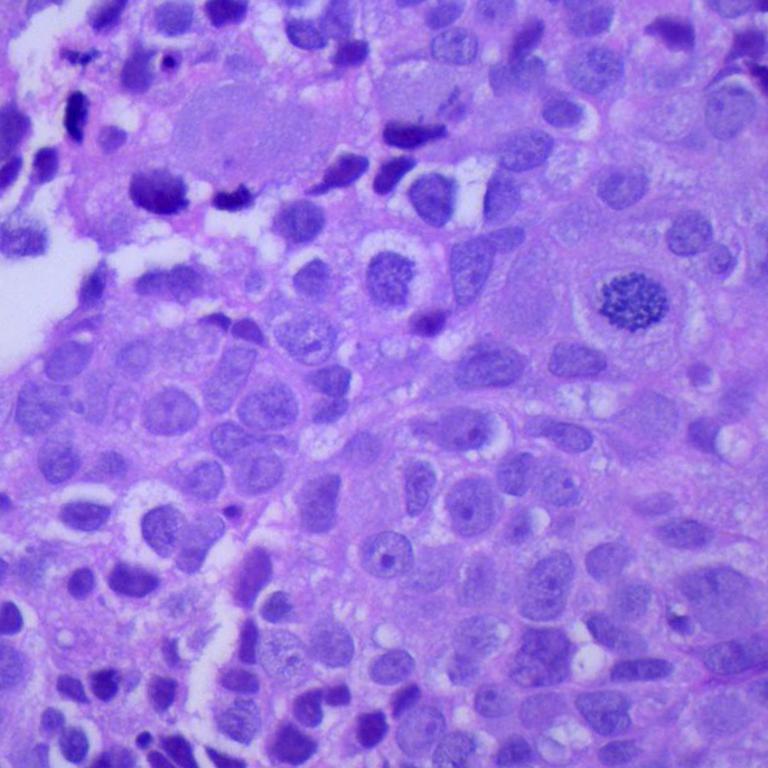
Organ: lung
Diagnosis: squamous carcinomas